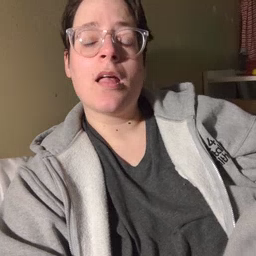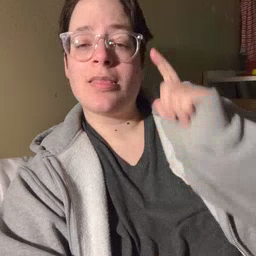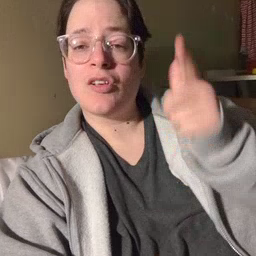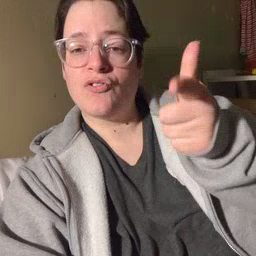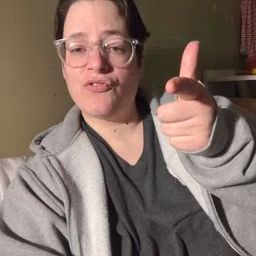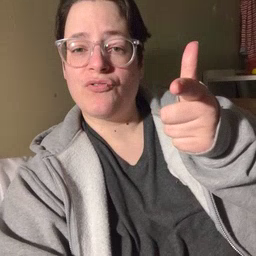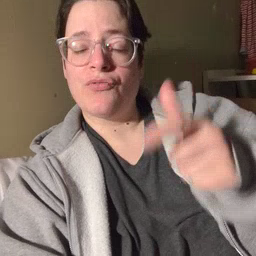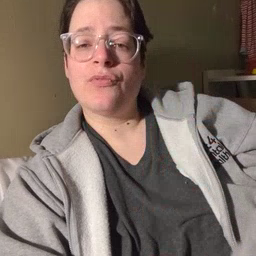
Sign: later